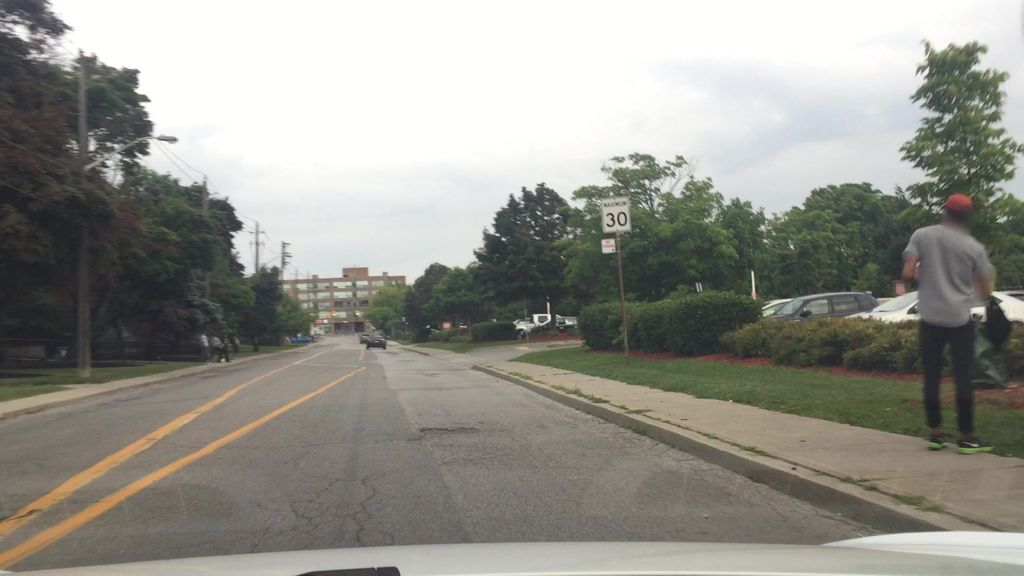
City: toronto